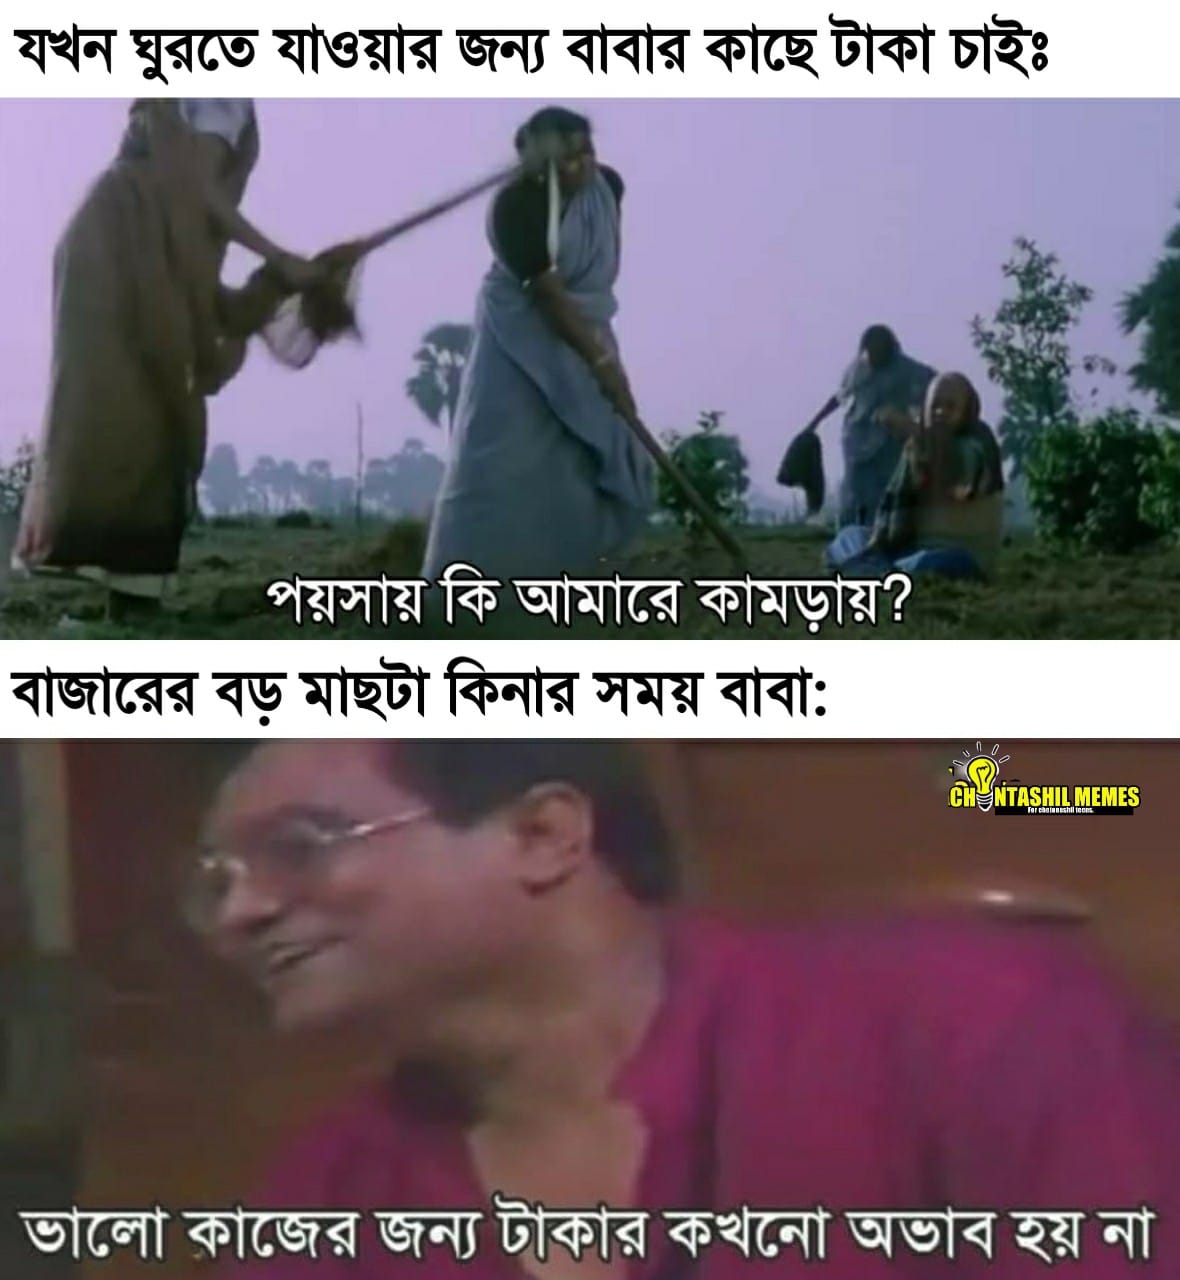
Caption: যখন ঘুরতে যাওয়ার জন্য বাবার কাছে টাকা চাইঃ   পয়সায় কি আমারে কামড়ায় ?   বাজারের বড় মাছটা কিনার সময় বাবাঃ      ভালো কাজের জন্য টাকার কখনো অভাব হয় না
Label: non-hate